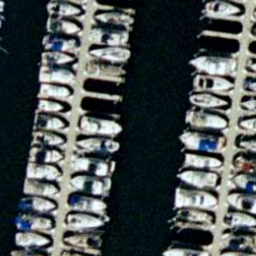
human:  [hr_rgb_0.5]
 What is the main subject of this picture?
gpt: harbor